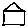
Label: house